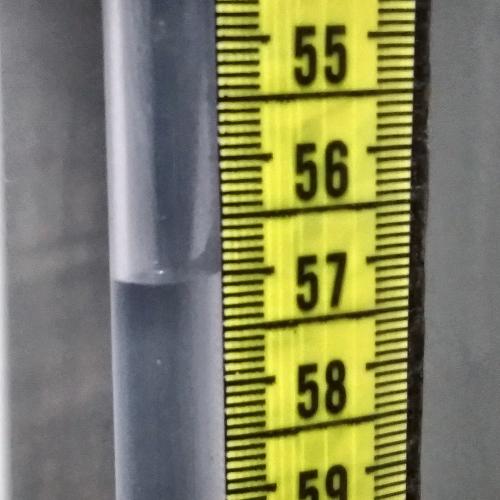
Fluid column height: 57.1 cm